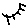
Label: sun